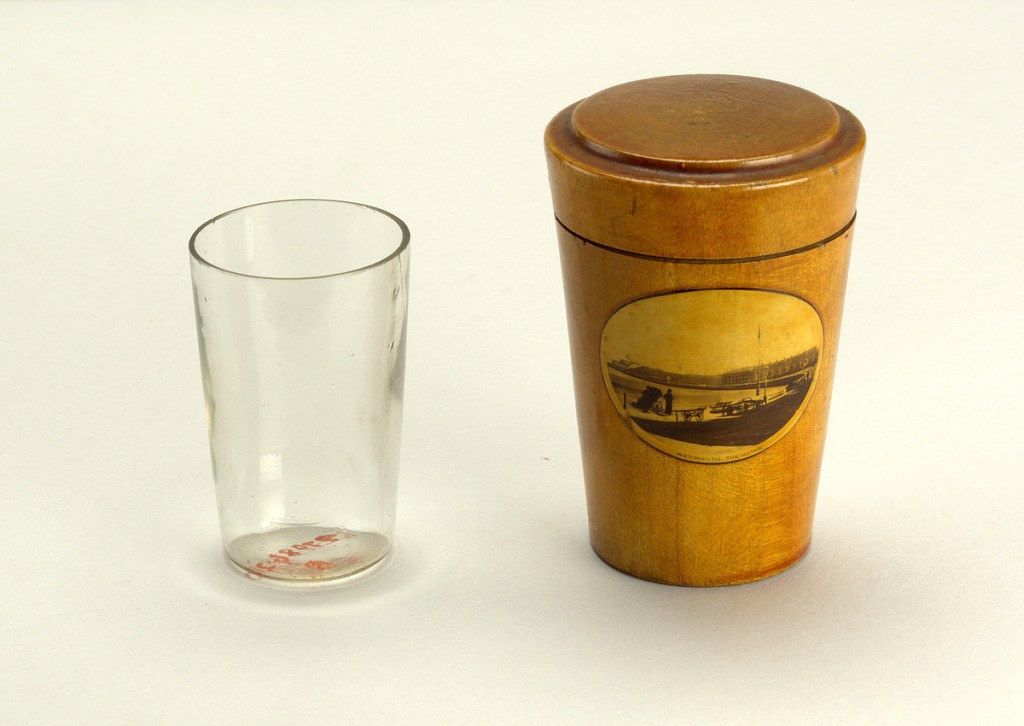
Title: Shot glass container and cover
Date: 1880
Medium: turned wood, satinwood or birch with transfer printed scene.
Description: The tumbler case is of tapered plain shape, widening toward the cover. Cover is attached to the body with a plain ring bezel. Interior hollow, and fitted with small glass drinking vessel, probably mold-blown. The exterior of the case is varnished, and at one side is a photographic image of the beach at Weymouth, printed on paper and applied to wood. Below the photograph are printed the words ''WEYMOUTH, THE NOTHE.''